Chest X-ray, AP view. Patient: 22 years old, sex M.
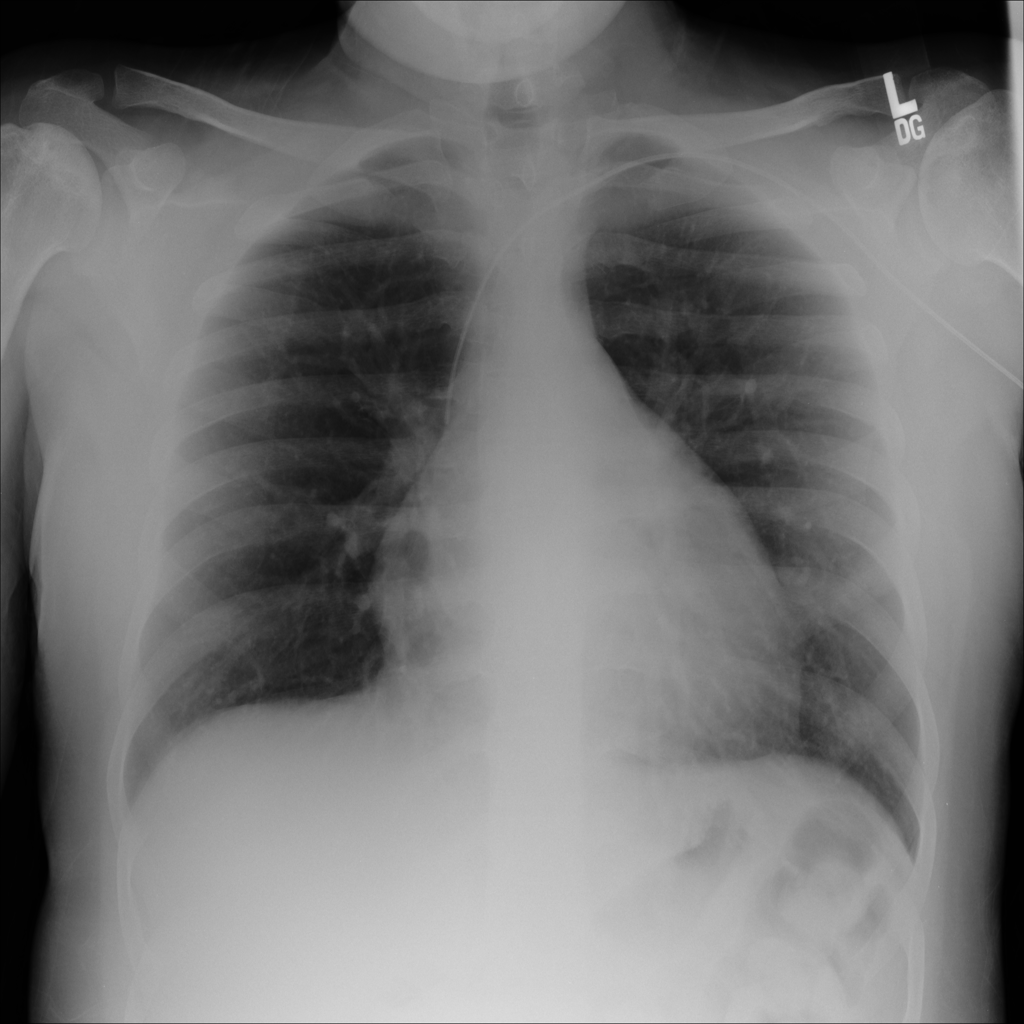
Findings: Cardiomegaly